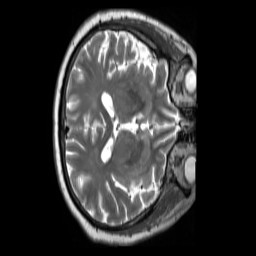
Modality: T2w
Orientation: axial
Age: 57
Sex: male
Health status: ill
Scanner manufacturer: siemens
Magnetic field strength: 3 T
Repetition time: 2.8 s
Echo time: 0.326 s